Question: I am trying to apply mask to backend view but am unable reach my expectation. I want the view should be like showing in the below image.
I tried to implement in my own way but the mask view also comes up from bottom. When we click on iCloud option in iPad immediately the backend view becomes in gray color and the custom view comes up from bottom. I want same feature needs to be implemented in my application. Please help me. Thanks in advance.

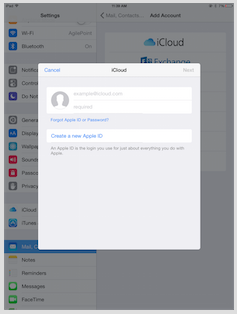
Answer: I strongly suggest you use this nice and tidy git code
<URL>
KLCPopup really does a very nice job in implementing modal views with animations, blur, fade, etc.
Very easy to set up and use, it's litreally just
" choose your view "
" choose where you want it "
" Add effects if you want some "
"there you go "
have fun ;)